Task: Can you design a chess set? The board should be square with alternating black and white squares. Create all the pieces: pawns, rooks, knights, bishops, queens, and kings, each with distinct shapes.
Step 3540:
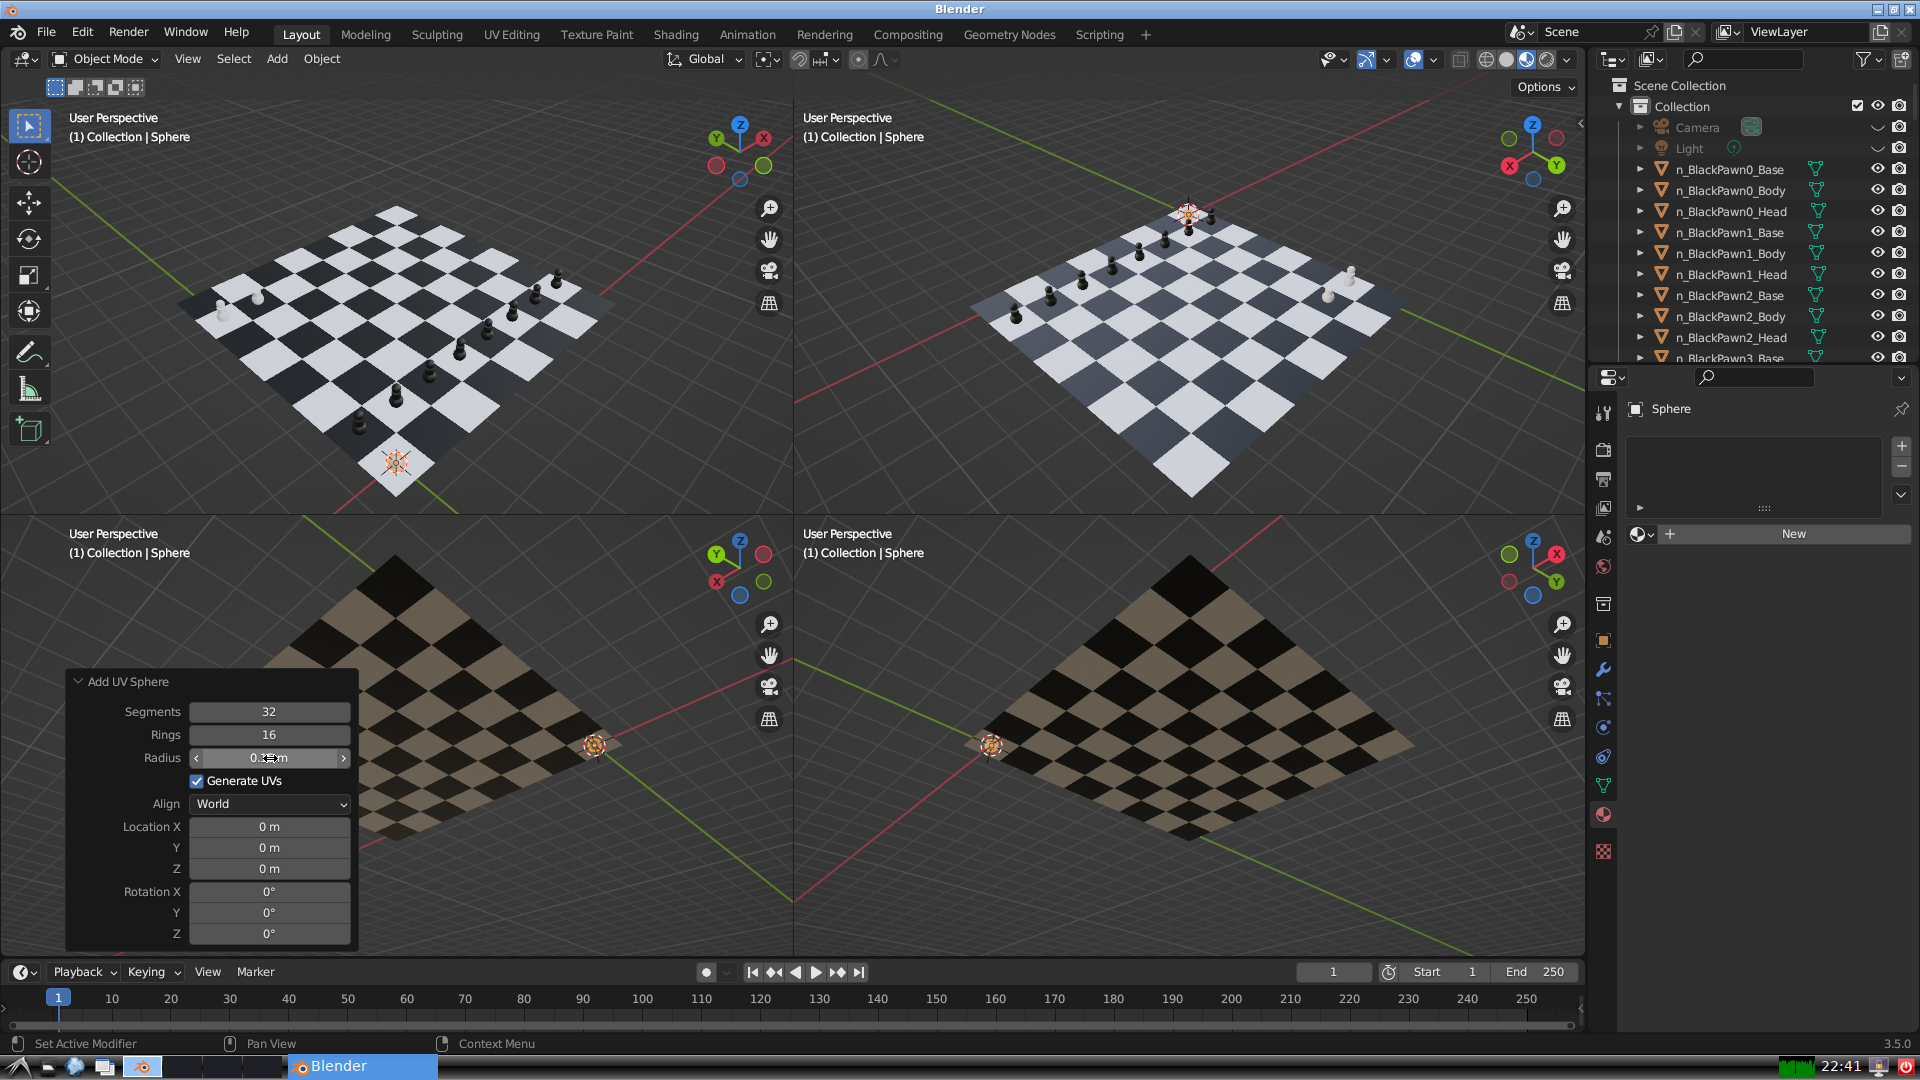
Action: click: no